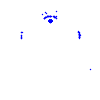
Particle: pion